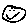
Label: smiley face